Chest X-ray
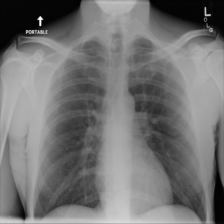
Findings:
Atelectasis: negative
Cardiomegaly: negative
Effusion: negative
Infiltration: negative
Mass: negative
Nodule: negative
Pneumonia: negative
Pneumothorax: negative
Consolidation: negative
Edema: negative
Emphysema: negative
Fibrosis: negative
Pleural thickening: negative
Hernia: negative